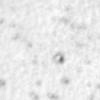
Label: no_change